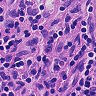
Metastatic tissue present: no